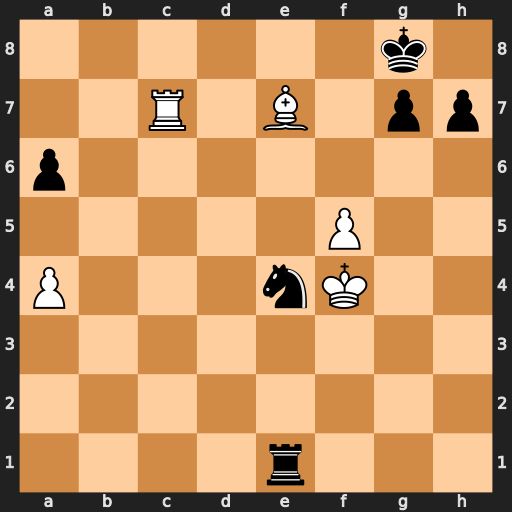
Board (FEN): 6k1/2R1B1pp/p7/5P2/P3nK2/8/8/4r3
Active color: w
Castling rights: -
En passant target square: -
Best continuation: Rc8+ Kf7 Bb4